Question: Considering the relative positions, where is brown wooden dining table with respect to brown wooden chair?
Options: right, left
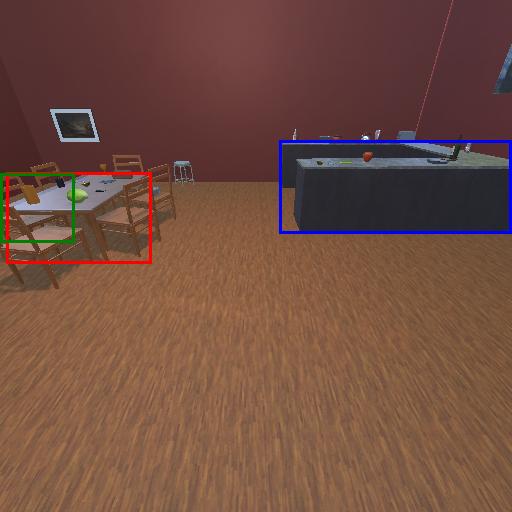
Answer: right